Question: I am trying to create HTML Table and give some cells a special border,
you can see the example here - I marked it with Arrow..

Please help me to understand how can I create such border , without using images.
I read this topic, but I could not be able to transfer it to table element or do it as the border of it..
<URL>
Thanks,
Gabi.
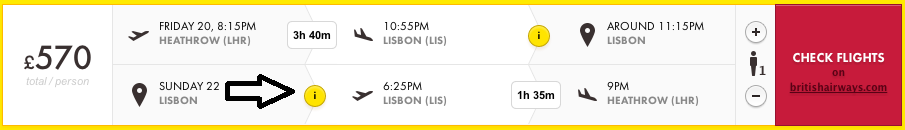
Answer: The answer is to use an image as a background to the cell. The image contains the curve and the image could be white and grey, or transparent and grey depending on your use case.
Always try to see what could be there instead of what you think is there